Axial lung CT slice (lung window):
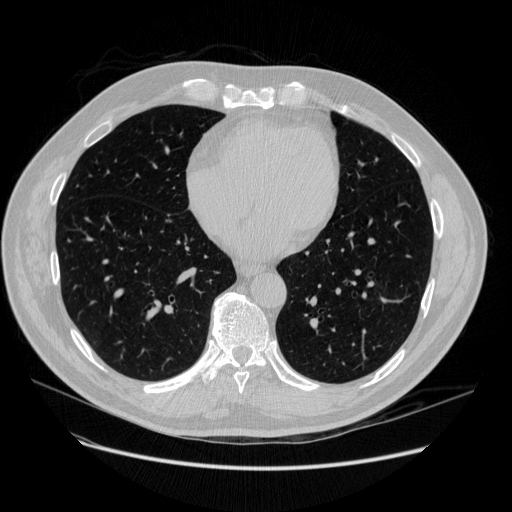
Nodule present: no